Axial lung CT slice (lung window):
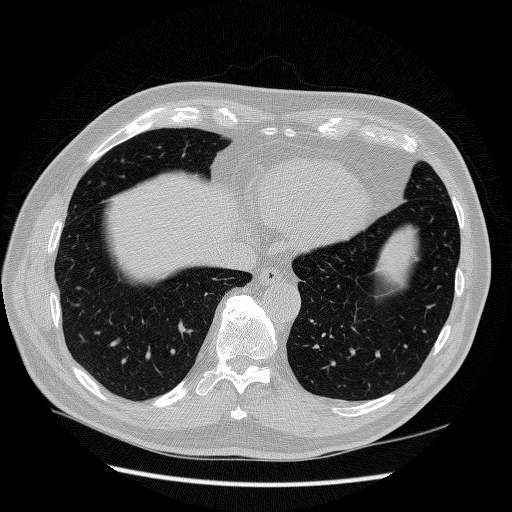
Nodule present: no